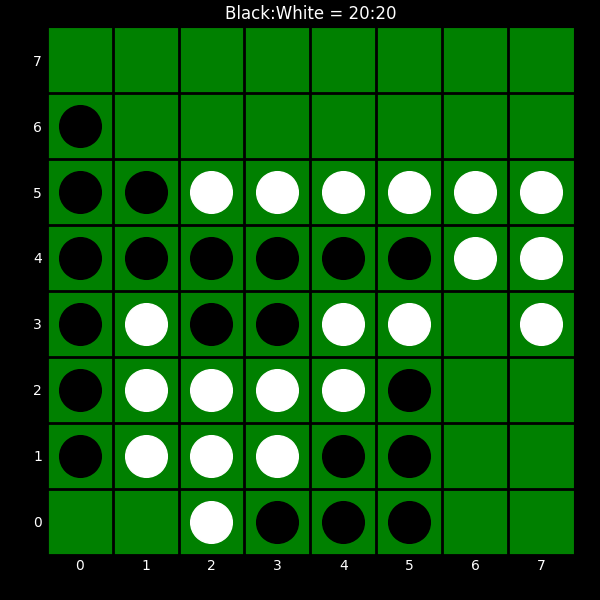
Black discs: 20
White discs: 20